Question: I'm trying to center the text in each header of the drop-down menu while having the text in the actual "drop-down" portion of the menu aligned to the left.
I've got the drop-down portion aligned how I wanted, but I can't seem to get the headers to align.
HTML Code:
'''
<!DOCTYPE html>
<html>
<head>
<meta charset="utf-8">
<title>Clothing Selector</title></head>
<link rel="stylesheet" type="text/css"href="main.css" />
<body background="Pictures/background.png">
<h2 id="home_subhead">Keep Track Of Your Clothes :-)</h2>
<video id="band_shirts_banner" width="20%" autoplay loop>
<source src="band_shirts_banner.mp4" type="video/mp4">
<source src="movie.ogg" type="video/ogg">
Your browser does not support the video tag.
</video>
<div id="menu">
<ul class="menu" align="center">
<li><a>Shirts</a>
<ul>
<li><a href="band_shirts.html">Band Shirts</a></li>
<li><a href="night_shirts.html">Sleeping Shirts</a></li>
<li><a href="trash_shirts.html">Trash Shirts</a></li>
</ul>
</li>
<li><a>Pants</a>
<ul>
<li><a href="royal_bones.html">Royal Bones</a></li>
<li><a href="rude.html">Rude</a></li>
</ul>
</li>
<li><a>Shoes</a>
<ul>
<li><a href="converse.html">Converse</a></li>
<li><a href="boots.html">Boots</a></li>
</ul>
</li>
</ul>
</div>
</body>
</html>
'''
CSS Code:
'''
ul, ul ul {
margin: 0;
padding: 0;
list-style: none;
}
.menu > li > a {
background-color: #616975;
background-image: -webkit-gradient(linear, left top, left bottom, from(rgb(114, 122, 134)),to(rgb(80, 88, 100)));
background-image: -webkit-linear-gradient(top, rgb(255, 0, 0), rgb(0, 0, 0));<!---------COLOR OF BAR @ BOTTOM OF DROPDOWN LIST---------->
background-image: -moz-linear-gradient(top, rgb(114, 122, 134), rgb(80, 88, 100));
background-image: -o-linear-gradient(top, rgb(114, 122, 134), rgb(80, 88, 100));
background-image: -ms-linear-gradient(top, rgb(114, 122, 134), rgb(80, 88, 100));
background-image: linear-gradient(top, rgb(114, 122, 134), rgb(80, 88, 100));
filter: progid:DXImageTransform.Microsoft.gradient(GradientType=0,StartColorStr='#727a86', EndColorStr='#505864');
border-bottom: 0.0625em solid #33373d;
-webkit-box-shadow: inset 0px 1px 0px 0px #878e98;
-moz-box-shadow: inset 0px 1px 0px 0px #878e98;
box-shadow: inset 0px 1px 0px 0px #878e98;
width: 100%;
height: 2.75em;
line-height: 2.75em;
text-indent: 2.75em;
display: block;
position: relative;
font-family: "Helvetica Neue", Helvetica, Arial, sans-serif;
font-weight: 600;
color: #fff;
text-shadow: 0px 1px 0px rgba(0,0,0,.5);
}
.menu ul li a {
background: #fff;
border-bottom: 0.0625em solid #efeff0;
width: 100%;
height: 2.75em;
line-height: 2.75em;
text-indent: 2.75em;
display: block;
position: relative;
font-family: "Helvetica Neue", Helvetica, Arial, sans-serif;
font-size: 0.923em;
font-weight: 400;
color: black;<!---------DROPDOWN MENU TEXT COLOR---------->
}
.menu ul li:last-child a {
border-bottom: 0.0625em solid #33373d;<!---------COLOR OF BAR @ BOTTOM OF DROPDOWN LIST---------->
}
.menu > li > a:hover, .menu > li > a.active {
background-color: #35afe3;
background-image: -webkit-gradient(linear, left top, left bottom, from(rgb(69, 199, 235)),to(rgb(38, 152, 219)));
background-image: -webkit-linear-gradient(top, rgb(255, 0, 0), rgb(255, 0, 0));<!---------COLOR OF HEADER WHEN HOVERING---------->
background-image: -moz-linear-gradient(top, rgb(69, 199, 235), rgb(38, 152, 219));
background-image: -o-linear-gradient(top, rgb(69, 199, 235), rgb(38, 152, 219));
background-image: -ms-linear-gradient(top, rgb(69, 199, 235), rgb(38, 152, 219));
background-image: linear-gradient(top, rgb(69, 199, 235), rgb(38, 152, 219));
filter: progid:DXImageTransform.Microsoft.gradient(GradientType=0,StartColorStr='#45c7eb', EndColorStr='#2698db');
border-bottom: 0.0625em solid #103c56;<!---------COLOR OF THIN BAR @ BOTTOM OF HEADER---------->
-webkit-box-shadow: inset 0px 1px 0px 0px #6ad2ef;
-moz-box-shadow: inset 0px 1px 0px 0px #6ad2ef;
box-shadow: inset 0px 1px 0px 0px #6ad2ef;
}
.menu > li > ul li a:before{
content: '▶️ ';
font-size: .5em;
color: black;<!---------COLOR OF ARROWS ON THE SIDE OF DROPDOWN LIST---------->
}
.menu > li > ul li:hover a,
.menu > li > ul li:hover a span,
.menu > li > ul li:hover a:before {
color: #32373D;<!---------COLOR OF TEXT IN DROPDOWN LIST---------->
}
.menu li {
float:left;
width:15em;
}
ul li ul{
display: none;
}
ul li:hover ul{
display: block; /* display the dropdown */
}
'''

See how "Pants" isn't quite in the middle?
Any help is appreciated
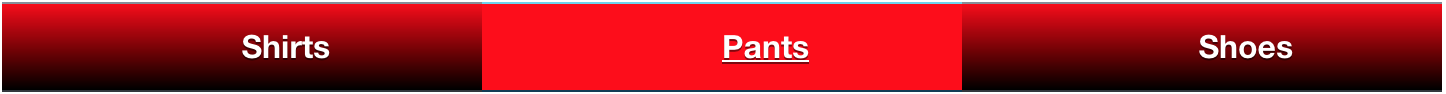
Answer: You just need to add 'text-align: center;' on the part that you want to center in your CSS or HTML code.
Or you may use '<center>' tag to each header that you want to center.
What I did is I removed the 'text-indent: 2.75em;' on your '.menu > li > a' design in CSS.
I think that's the reason why your header text wasn't centered.